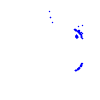
Particle: pion